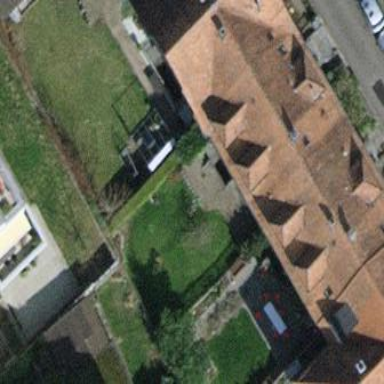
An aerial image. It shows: Terrace building.